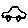
Label: car